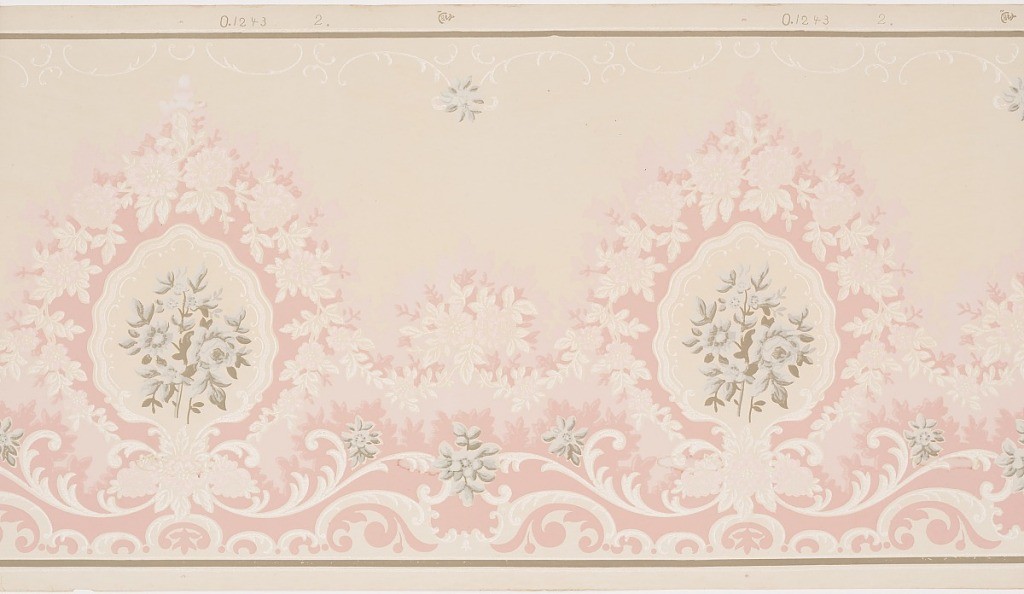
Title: Frieze
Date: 1905–1915
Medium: Machine-printed paper, liquid mica
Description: Floral bouquet in grisaille enclosed within a medallion framework of a vining floral silhouette. A floral sprig in grisaille appears between the crests of the medallions. Printed in shades of gray and pink on an off-white ground.